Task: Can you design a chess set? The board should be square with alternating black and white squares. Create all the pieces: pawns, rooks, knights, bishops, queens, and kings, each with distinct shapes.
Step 4392:
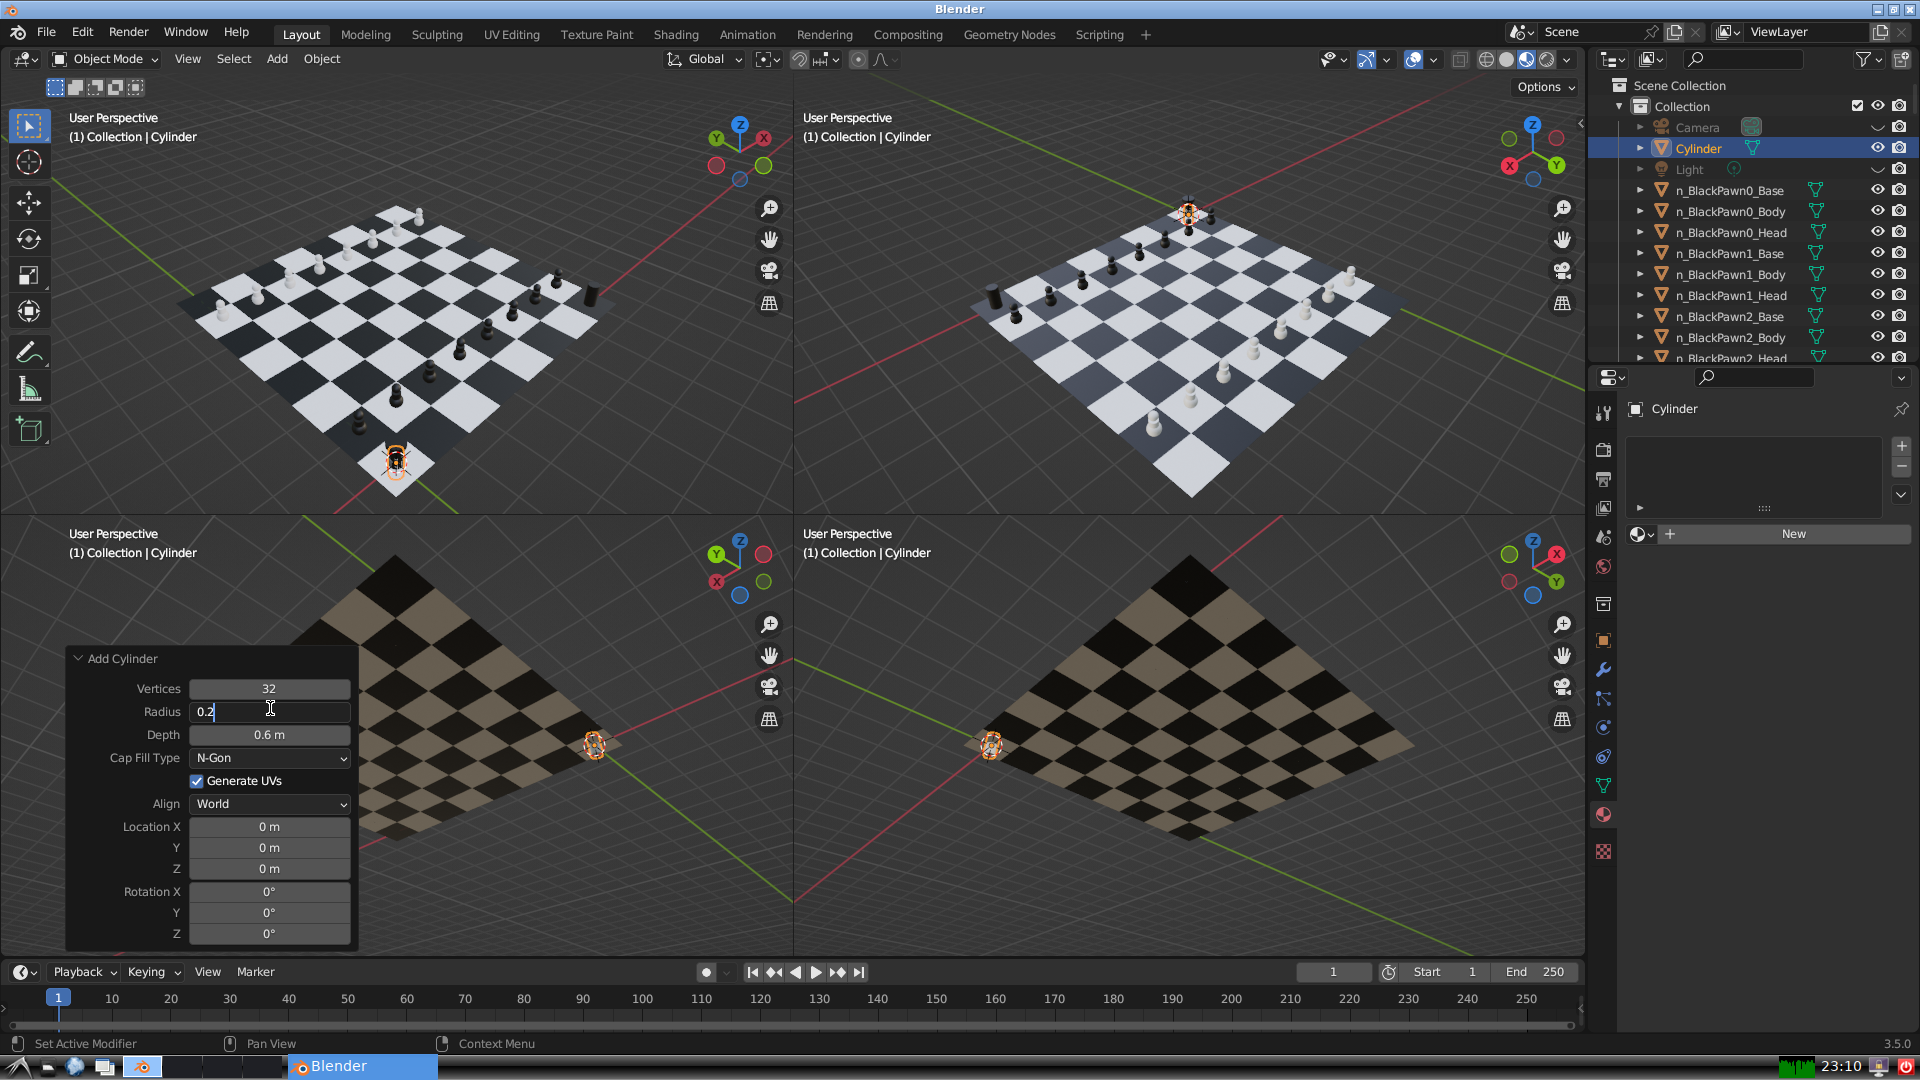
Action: {"key_press": ['Return']}